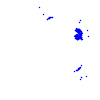
Particle: electron